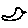
Label: bird